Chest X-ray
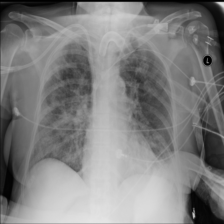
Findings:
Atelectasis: negative
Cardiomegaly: negative
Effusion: negative
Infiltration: positive
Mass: negative
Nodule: negative
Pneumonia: negative
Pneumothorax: negative
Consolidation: negative
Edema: negative
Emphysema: negative
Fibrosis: negative
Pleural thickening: negative
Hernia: negative